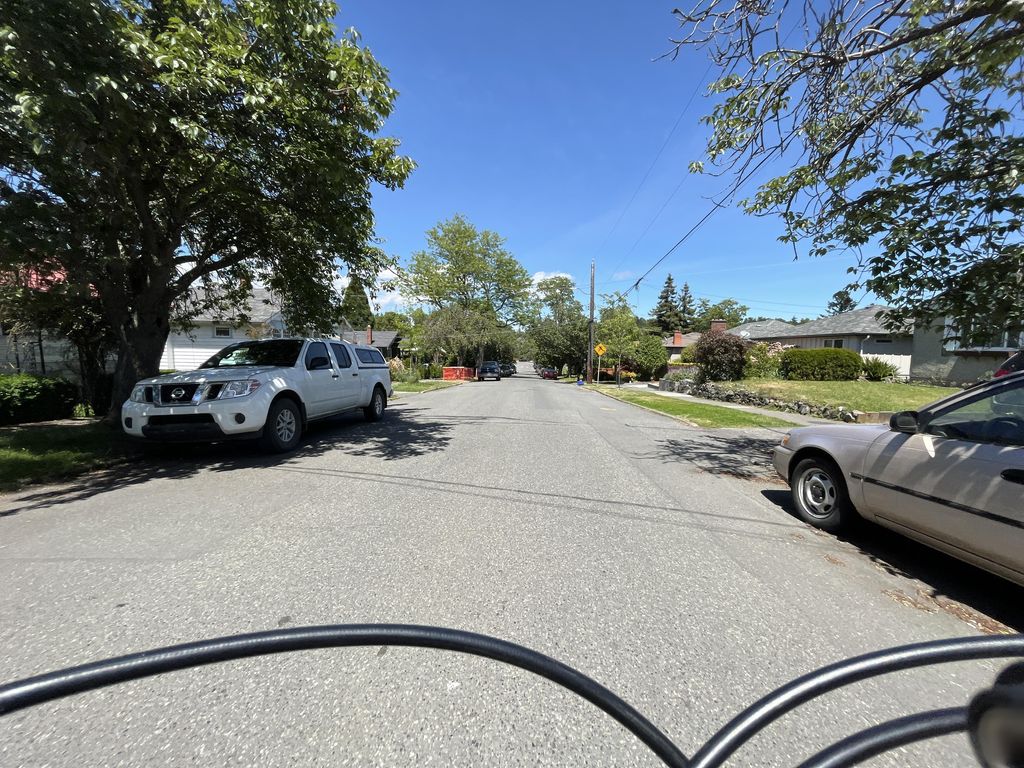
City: victoria